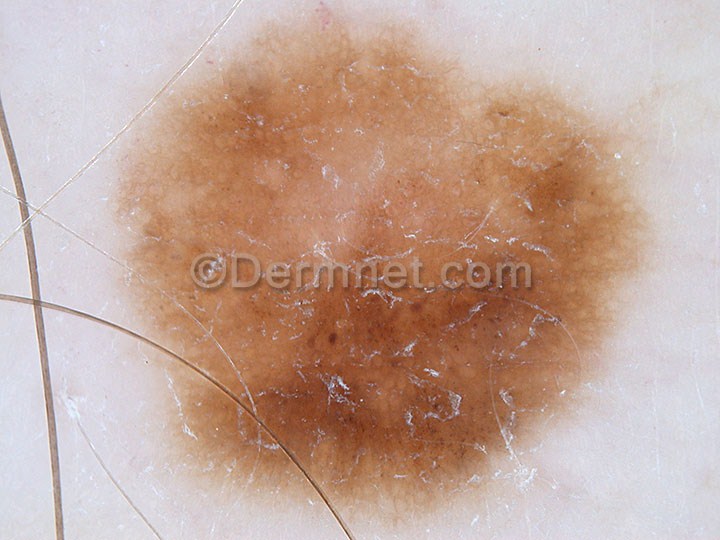
Disease: Melanoma Skin Cancer Nevi and Moles